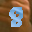
Label: 8